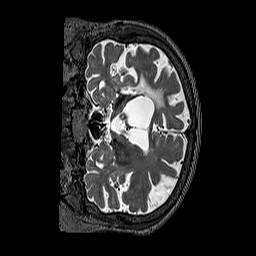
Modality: T2w
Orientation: coronal
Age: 63
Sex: female
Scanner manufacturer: siemens
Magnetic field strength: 3 T
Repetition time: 3.2 s
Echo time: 0.567 s